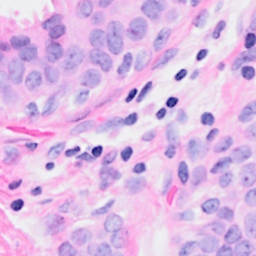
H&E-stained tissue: Breast